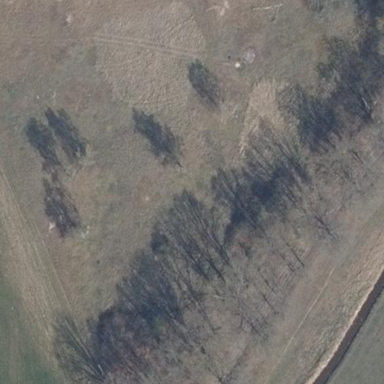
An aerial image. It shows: Area covered with grass.